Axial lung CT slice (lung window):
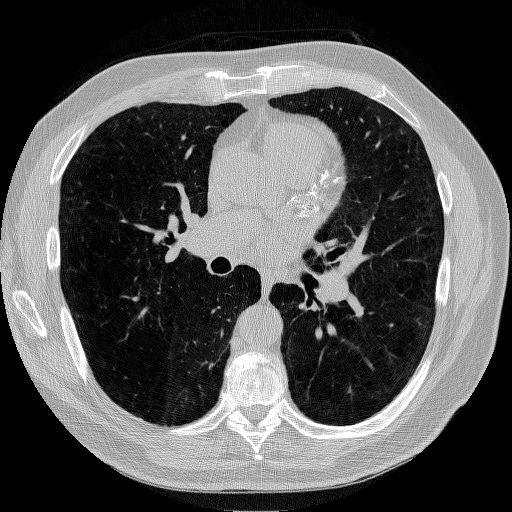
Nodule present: no